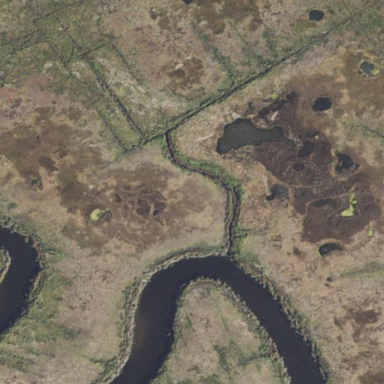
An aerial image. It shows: Saltmarsh wetland with peat surface.